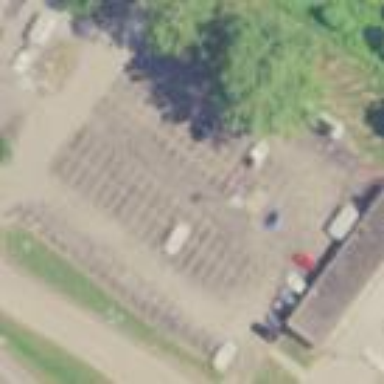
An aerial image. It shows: Parking area.